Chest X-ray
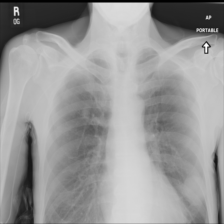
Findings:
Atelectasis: negative
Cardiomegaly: negative
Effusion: negative
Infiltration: negative
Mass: negative
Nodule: negative
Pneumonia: negative
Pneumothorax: negative
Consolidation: negative
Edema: negative
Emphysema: negative
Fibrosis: negative
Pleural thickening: negative
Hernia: negative